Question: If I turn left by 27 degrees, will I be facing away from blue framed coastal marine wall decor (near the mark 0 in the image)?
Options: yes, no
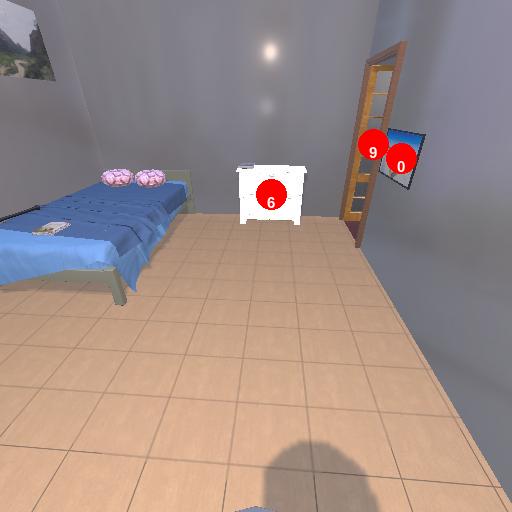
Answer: yes